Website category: university
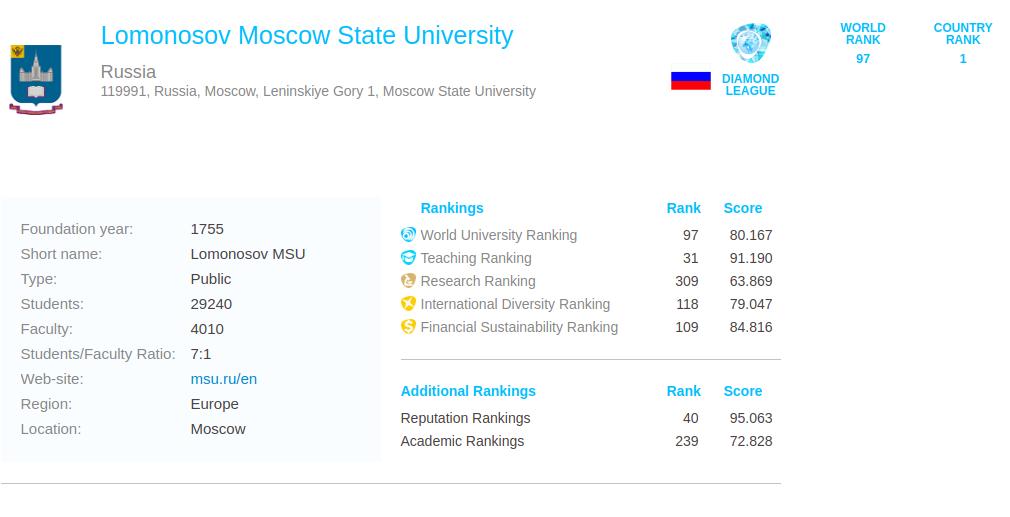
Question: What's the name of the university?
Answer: Lomonosov Moscow State University

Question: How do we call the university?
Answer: Lomonosov Moscow State University

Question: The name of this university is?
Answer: Lomonosov Moscow State University

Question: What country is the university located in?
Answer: Russia

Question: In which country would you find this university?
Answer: Russia

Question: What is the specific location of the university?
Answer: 119991, Russia, Moscow, Leninskiye Gory 1, Moscow State University

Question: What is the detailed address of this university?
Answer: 119991, Russia, Moscow, Leninskiye Gory 1, Moscow State University

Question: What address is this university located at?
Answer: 119991, Russia, Moscow, Leninskiye Gory 1, Moscow State University

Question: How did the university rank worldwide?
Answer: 97

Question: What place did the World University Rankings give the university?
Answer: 97

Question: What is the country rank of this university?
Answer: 1

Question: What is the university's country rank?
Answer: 1

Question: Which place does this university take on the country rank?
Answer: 1

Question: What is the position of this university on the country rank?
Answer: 1

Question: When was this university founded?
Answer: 1755

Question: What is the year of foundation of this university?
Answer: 1755

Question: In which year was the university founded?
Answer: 1755

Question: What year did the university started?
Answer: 1755

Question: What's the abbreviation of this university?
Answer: Lomonosov MSU

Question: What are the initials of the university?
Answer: Lomonosov MSU

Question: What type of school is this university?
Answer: Public

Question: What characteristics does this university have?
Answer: Public

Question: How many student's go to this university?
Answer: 29240

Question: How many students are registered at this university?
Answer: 29240

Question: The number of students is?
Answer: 29240

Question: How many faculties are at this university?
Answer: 4010

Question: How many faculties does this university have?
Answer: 4010

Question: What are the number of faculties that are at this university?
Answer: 4010

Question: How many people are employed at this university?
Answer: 4010

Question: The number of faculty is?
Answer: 4010

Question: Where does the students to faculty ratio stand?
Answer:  7 : 1

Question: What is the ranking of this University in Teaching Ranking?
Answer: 31

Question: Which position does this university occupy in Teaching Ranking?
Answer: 31

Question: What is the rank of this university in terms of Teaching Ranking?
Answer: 31

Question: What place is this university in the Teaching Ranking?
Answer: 31

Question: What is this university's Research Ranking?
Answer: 309

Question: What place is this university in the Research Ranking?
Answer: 309

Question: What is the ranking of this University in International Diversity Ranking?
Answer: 118

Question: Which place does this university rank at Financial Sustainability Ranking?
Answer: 109

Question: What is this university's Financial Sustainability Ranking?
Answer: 109

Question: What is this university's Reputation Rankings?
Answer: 40

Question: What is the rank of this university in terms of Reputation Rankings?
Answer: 40

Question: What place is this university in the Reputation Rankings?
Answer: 40

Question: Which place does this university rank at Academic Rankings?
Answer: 239

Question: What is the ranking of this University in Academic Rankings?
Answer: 239

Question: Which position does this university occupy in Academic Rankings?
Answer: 239

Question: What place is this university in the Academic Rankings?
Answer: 239

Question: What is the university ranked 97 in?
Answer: World University Ranking

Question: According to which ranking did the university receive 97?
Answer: World University Ranking

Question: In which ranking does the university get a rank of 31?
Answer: Teaching Ranking

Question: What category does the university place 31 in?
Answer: Teaching Ranking

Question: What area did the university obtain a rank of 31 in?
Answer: Teaching Ranking

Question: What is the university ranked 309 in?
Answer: Research Ranking

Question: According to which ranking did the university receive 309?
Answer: Research Ranking

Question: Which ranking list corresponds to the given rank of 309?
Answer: Research Ranking

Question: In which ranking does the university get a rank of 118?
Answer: International Diversity Ranking

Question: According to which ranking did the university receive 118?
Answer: International Diversity Ranking

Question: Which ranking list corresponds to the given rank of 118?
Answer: International Diversity Ranking

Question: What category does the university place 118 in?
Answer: International Diversity Ranking

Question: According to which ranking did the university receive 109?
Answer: Financial Sustainability Ranking

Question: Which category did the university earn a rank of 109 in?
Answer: Financial Sustainability Ranking

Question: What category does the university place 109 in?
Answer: Financial Sustainability Ranking

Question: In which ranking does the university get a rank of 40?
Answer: Reputation Rankings

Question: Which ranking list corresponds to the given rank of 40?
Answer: Reputation Rankings